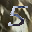
Label: 5